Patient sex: M
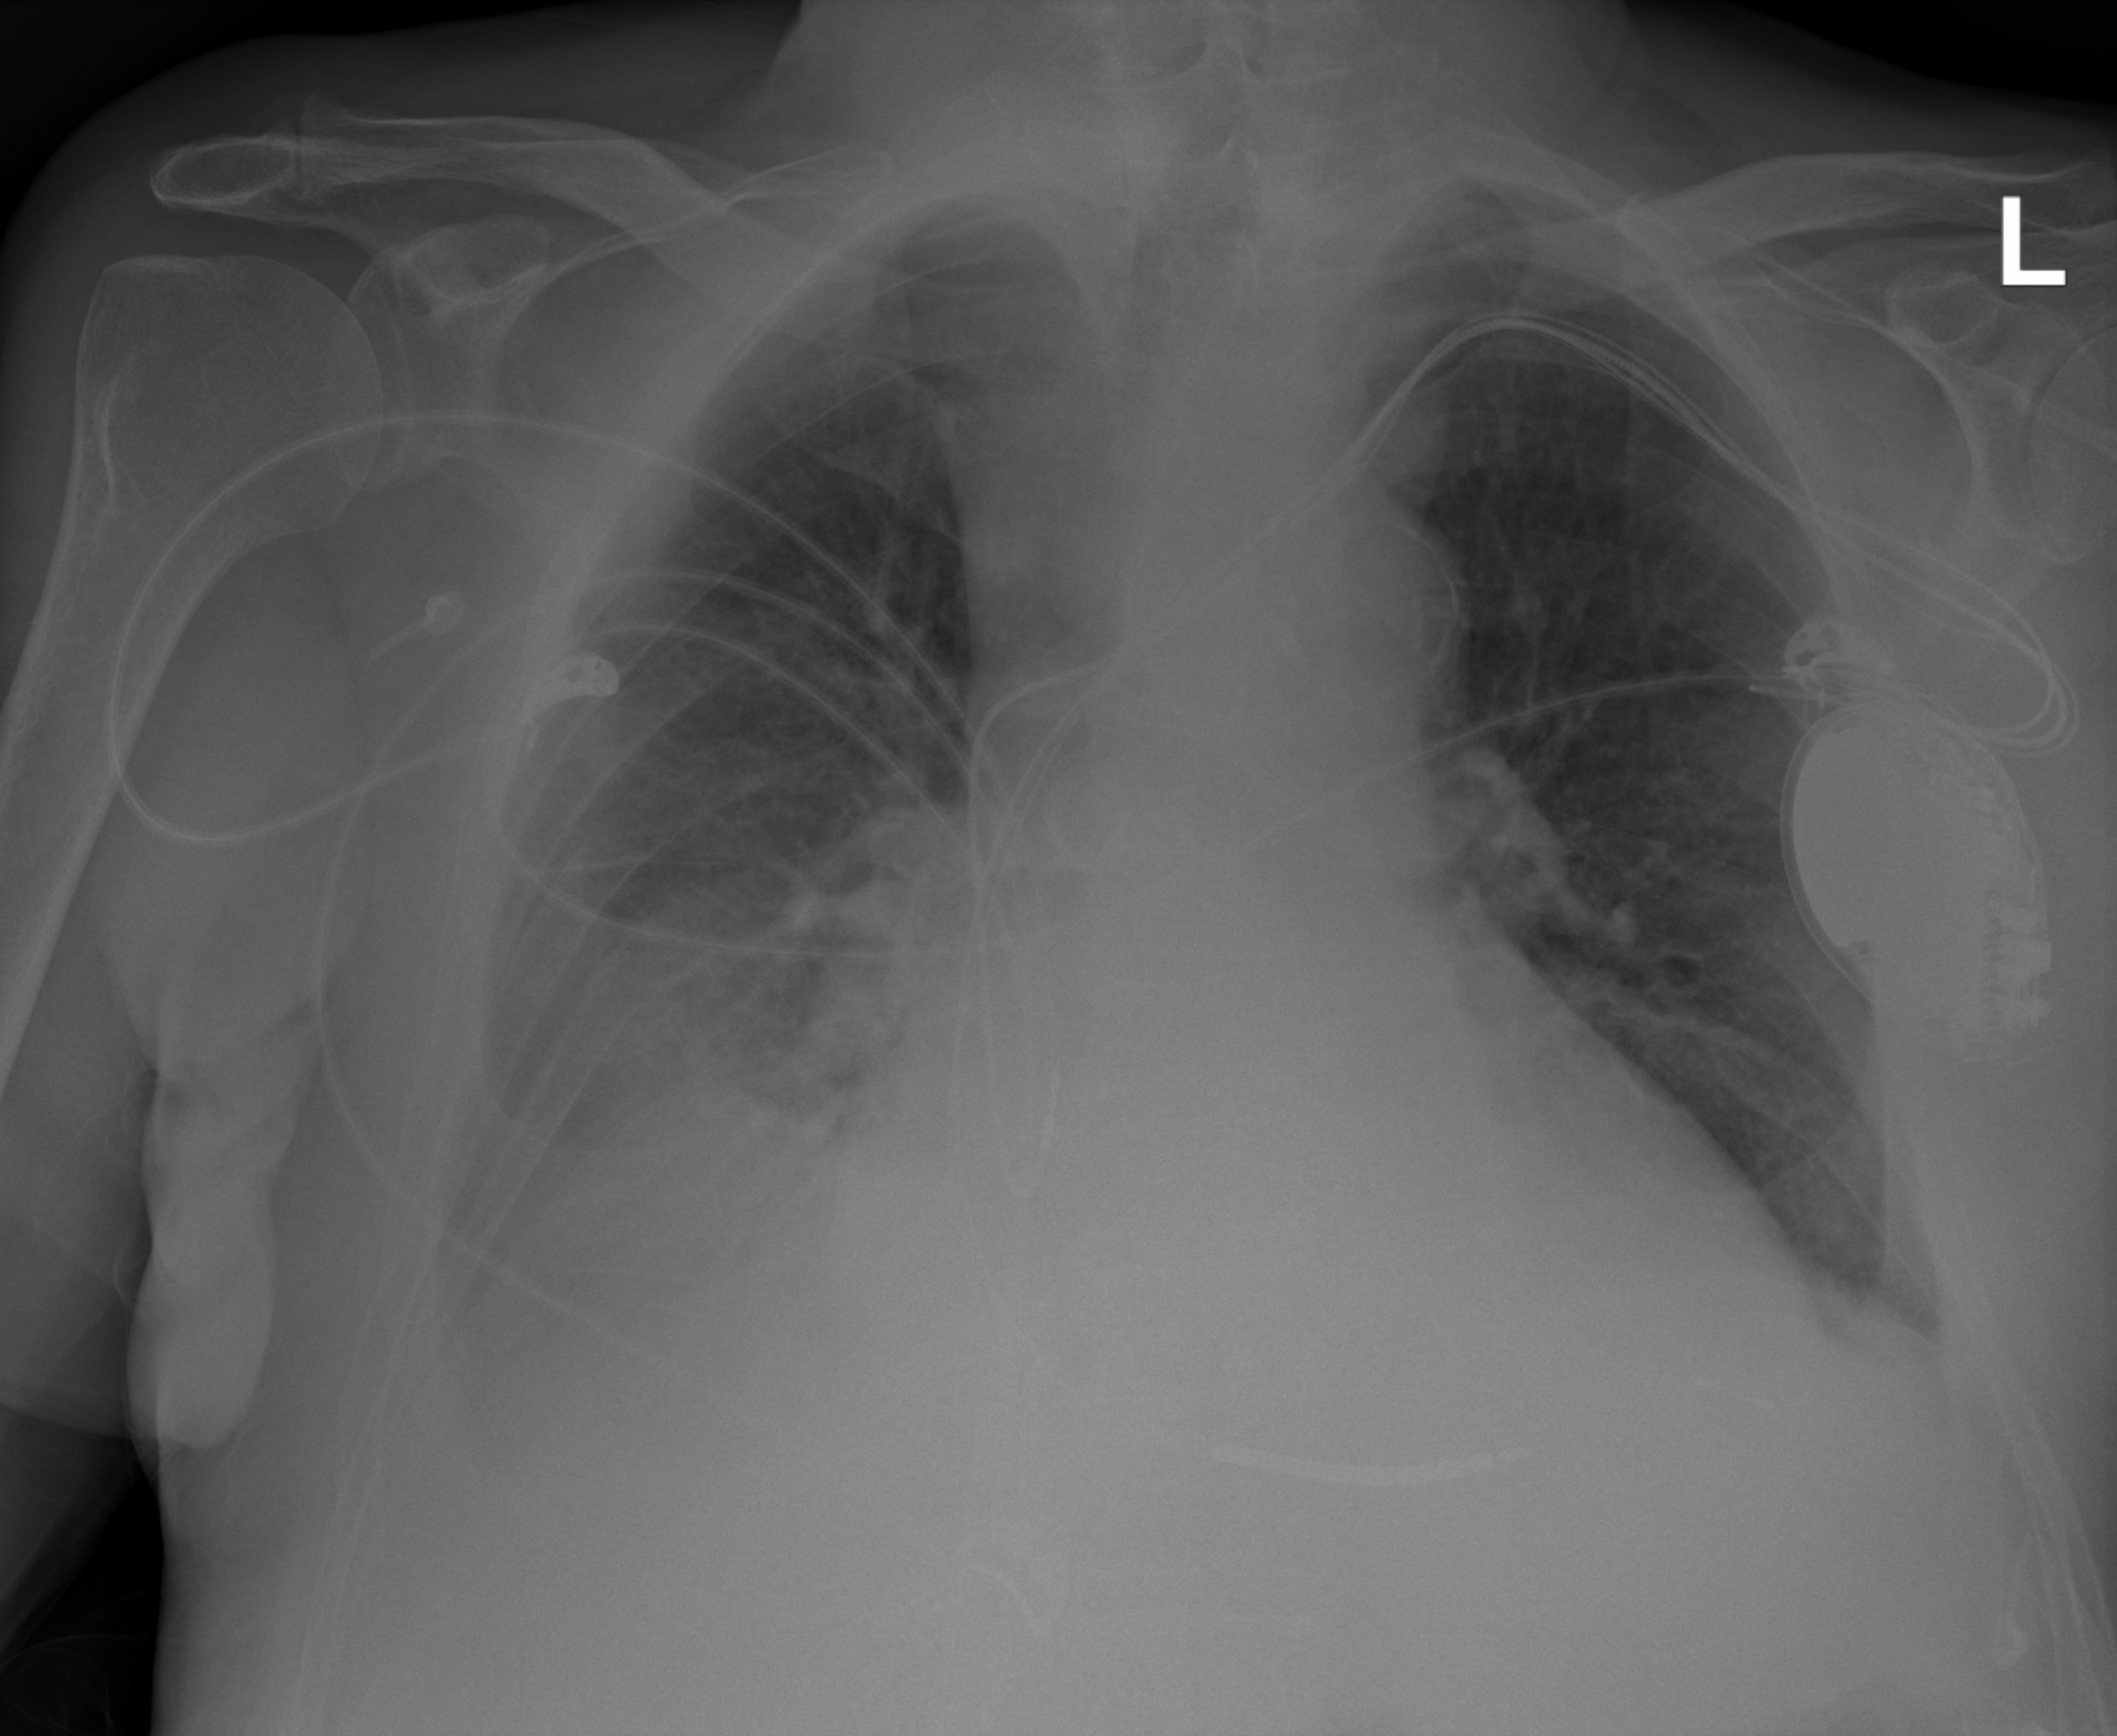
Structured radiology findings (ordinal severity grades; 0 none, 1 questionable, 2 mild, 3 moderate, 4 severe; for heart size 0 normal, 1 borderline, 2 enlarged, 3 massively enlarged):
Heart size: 2
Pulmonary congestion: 2
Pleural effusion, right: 3
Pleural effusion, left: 2
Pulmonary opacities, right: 3
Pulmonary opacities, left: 0
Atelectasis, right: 2
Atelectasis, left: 2